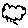
Label: cloud